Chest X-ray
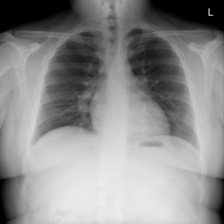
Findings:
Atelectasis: negative
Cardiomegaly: negative
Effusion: negative
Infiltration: negative
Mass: negative
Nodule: negative
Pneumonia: negative
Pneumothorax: negative
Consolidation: negative
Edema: negative
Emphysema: negative
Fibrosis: negative
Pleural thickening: negative
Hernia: negative